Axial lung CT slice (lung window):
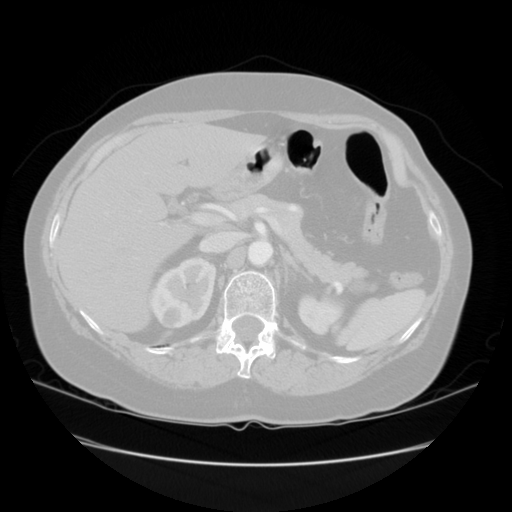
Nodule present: no